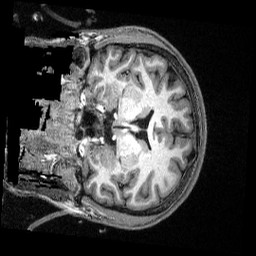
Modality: T1w
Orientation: coronal
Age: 21
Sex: male
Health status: ill
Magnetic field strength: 3 T
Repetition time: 2.53 s
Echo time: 0.00331 s